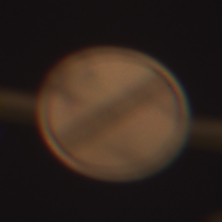
Verkehrszeichen: EndeSaemtlicherBegrenzungen
Umgebung: Outdoor, Urban
Tageszeit: Night
Wetter: Clear
Licht: Artificial
Jahreszeit: NotSpecified
Kontrast: HighContrast